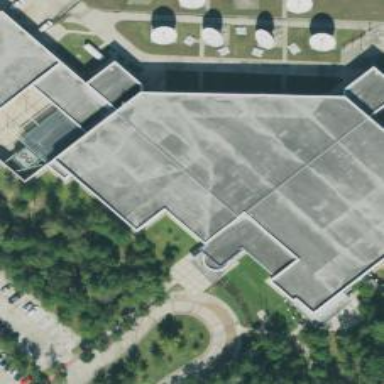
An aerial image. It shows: Television studio building.